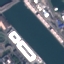
Label: River